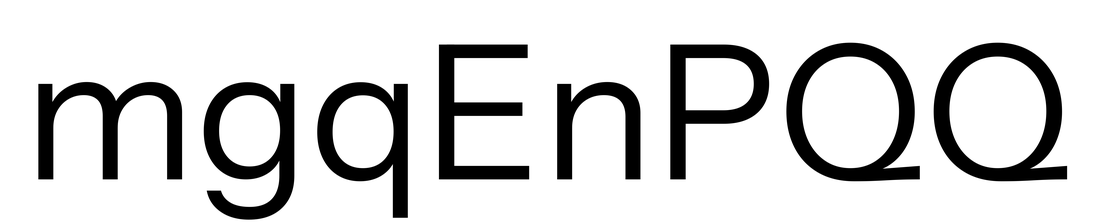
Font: InstrumentSans_Regular